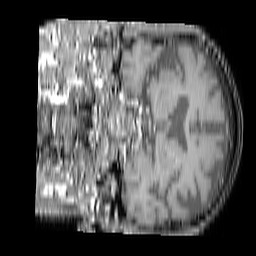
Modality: T1w
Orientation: coronal
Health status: ill
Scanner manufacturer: philips
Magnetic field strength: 3 T
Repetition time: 0.3787 s
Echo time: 0.002908 s